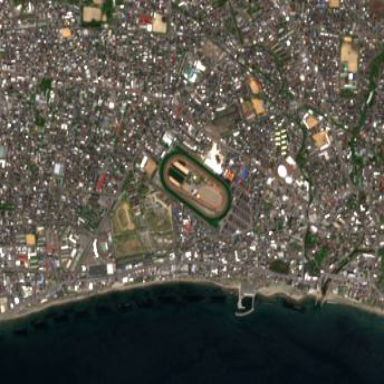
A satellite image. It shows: Stadium known for horse racing events.